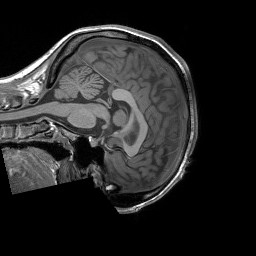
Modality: T1w
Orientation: sagittal